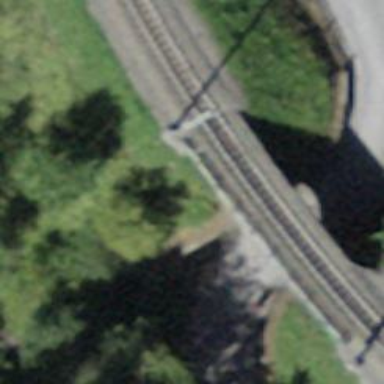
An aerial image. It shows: Narrow gauge railway bridge with electrified contact lines.